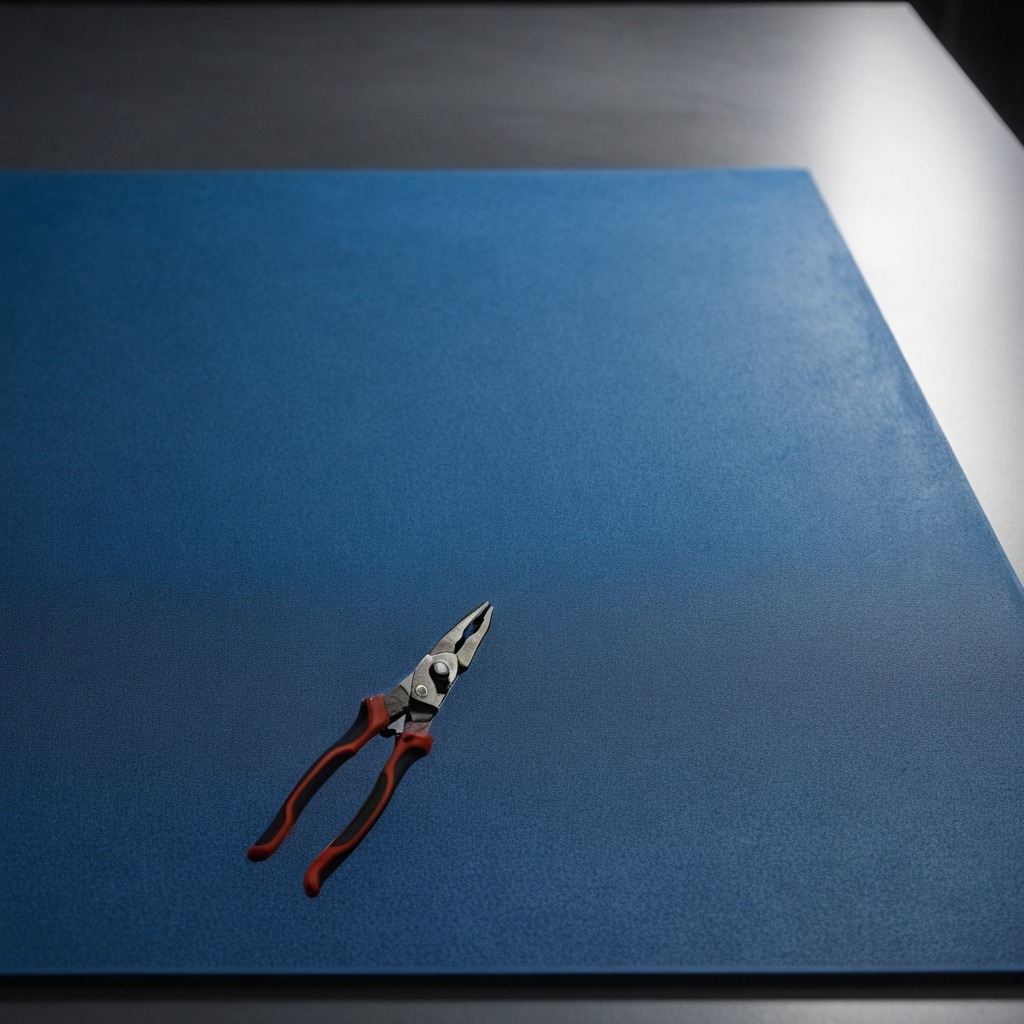
A plier lying on the tabletop